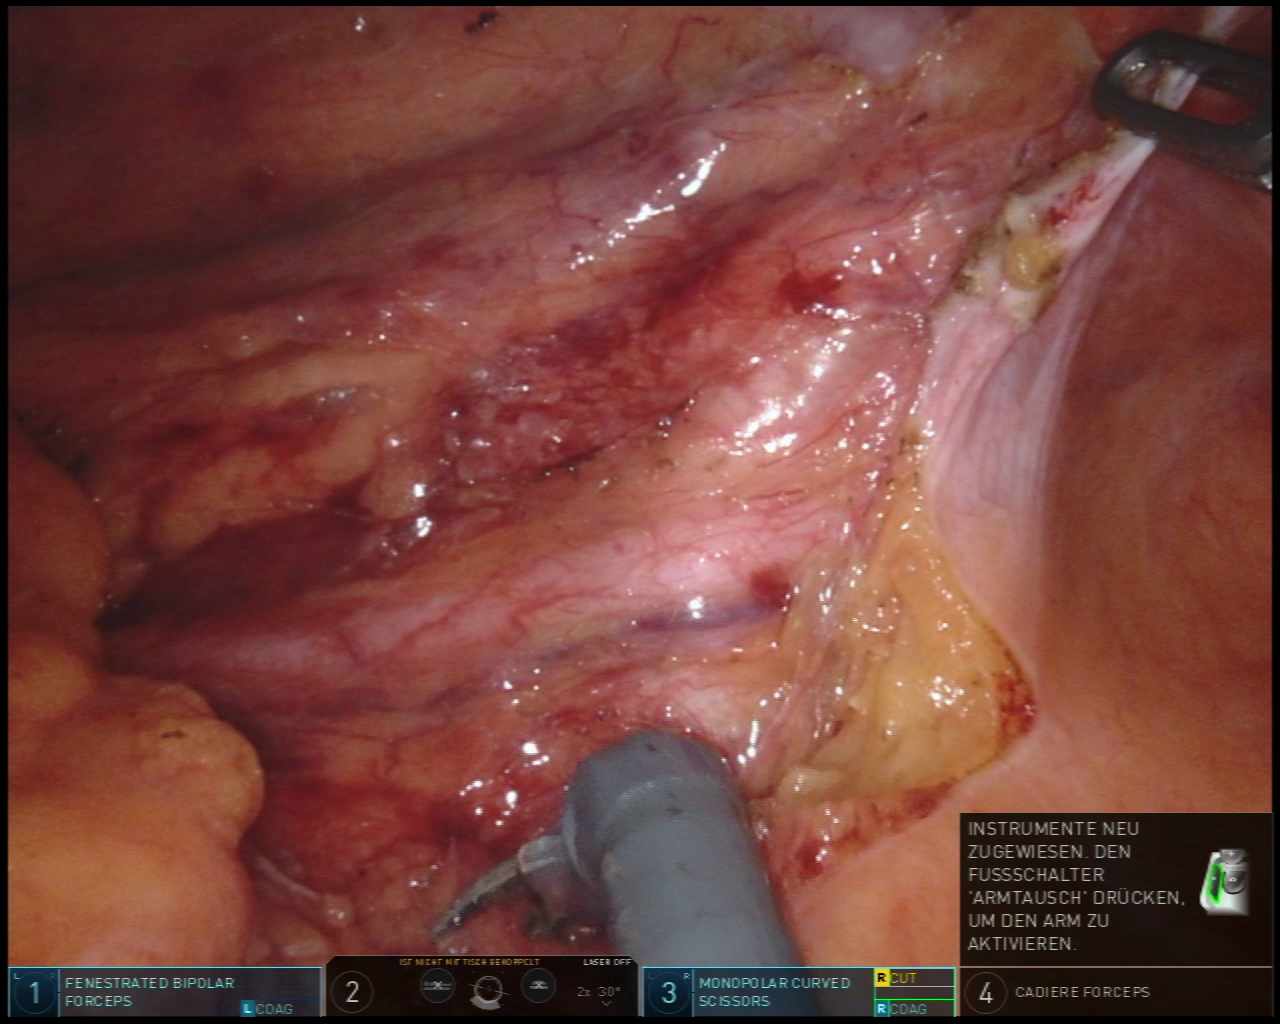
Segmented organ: ureter
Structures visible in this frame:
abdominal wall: yes
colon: no
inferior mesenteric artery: no
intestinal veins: no
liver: no
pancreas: no
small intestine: no
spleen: no
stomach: no
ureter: yes
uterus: no
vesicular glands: no